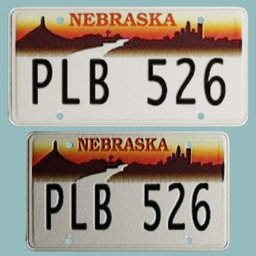
Label: mechanical